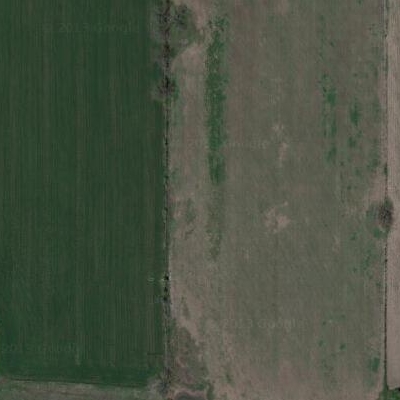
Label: aGrass